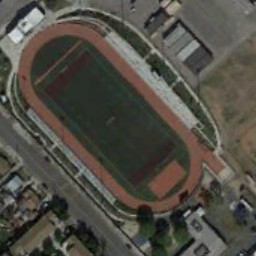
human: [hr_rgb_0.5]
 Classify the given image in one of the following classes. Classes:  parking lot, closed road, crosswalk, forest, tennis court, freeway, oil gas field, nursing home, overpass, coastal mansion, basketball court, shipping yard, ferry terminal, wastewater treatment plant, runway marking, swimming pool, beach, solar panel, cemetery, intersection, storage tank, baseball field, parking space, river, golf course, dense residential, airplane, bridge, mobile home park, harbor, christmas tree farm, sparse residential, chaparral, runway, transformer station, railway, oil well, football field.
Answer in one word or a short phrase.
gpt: football field